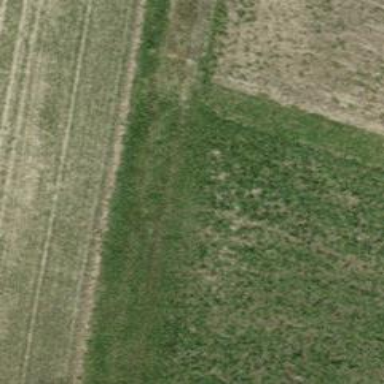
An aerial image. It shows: Track with grass surface categorized as grade4 tracktype.